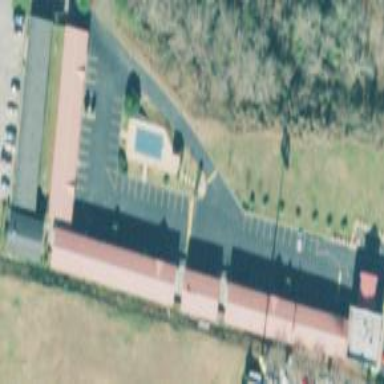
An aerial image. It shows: Building that is motel.